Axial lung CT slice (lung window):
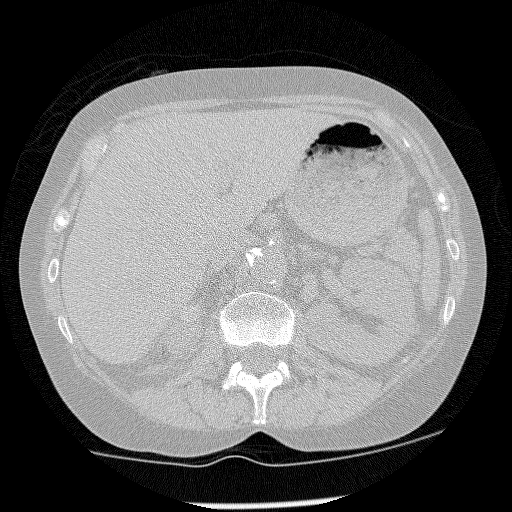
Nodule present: no